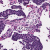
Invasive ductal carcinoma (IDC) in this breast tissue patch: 1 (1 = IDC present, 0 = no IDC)